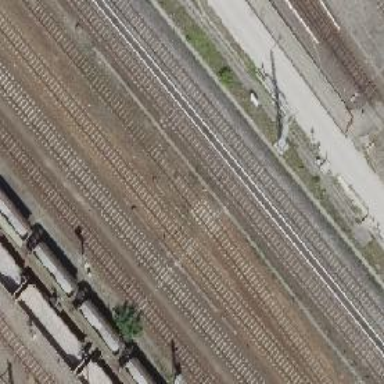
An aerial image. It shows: Railway signal.